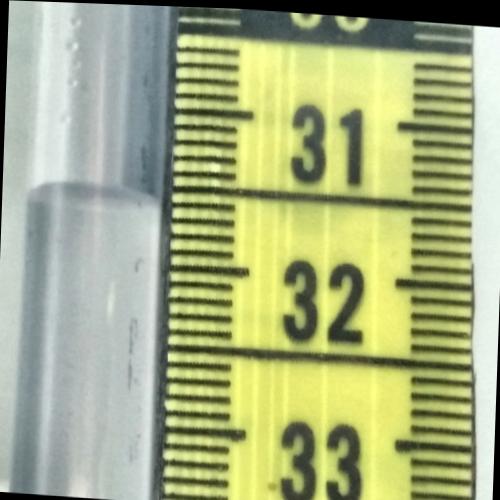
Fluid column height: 31.6 cm